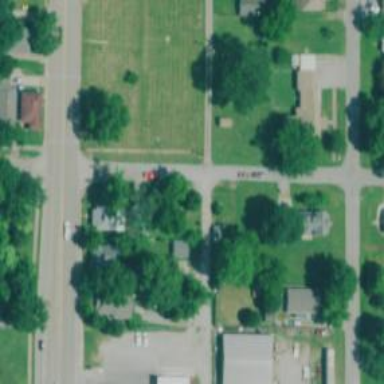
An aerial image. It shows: Alley classified as service road.